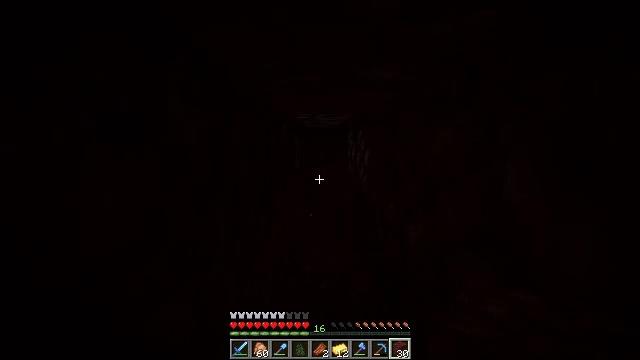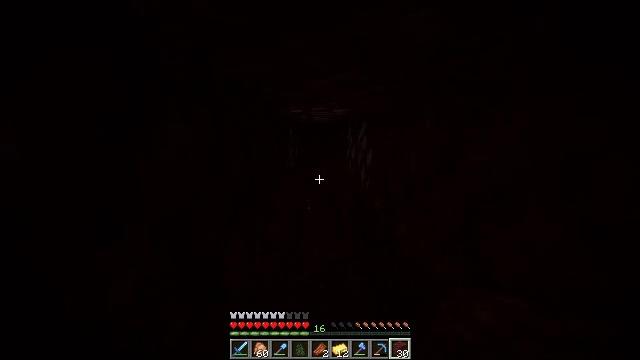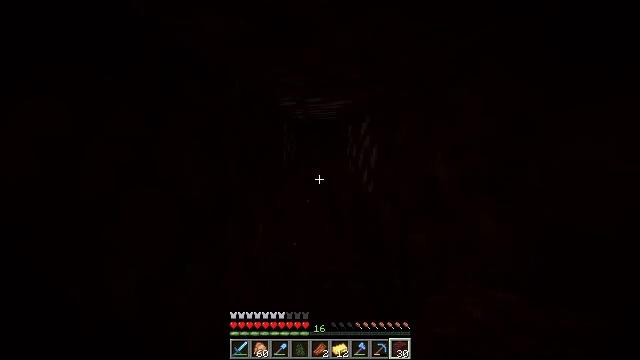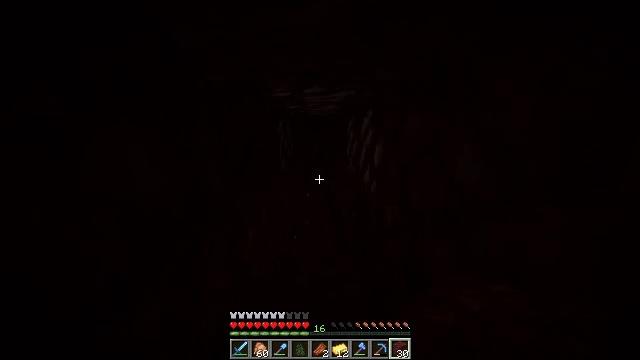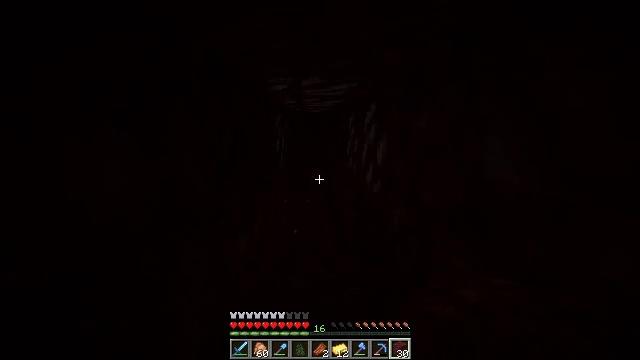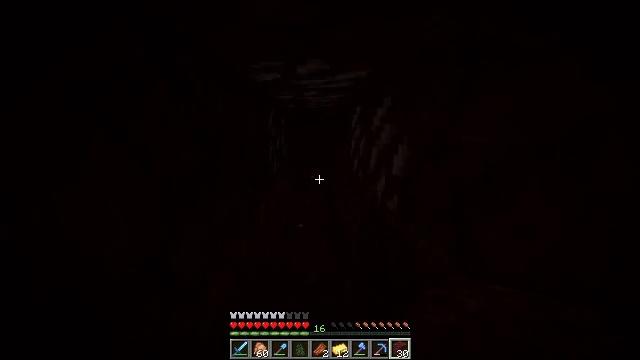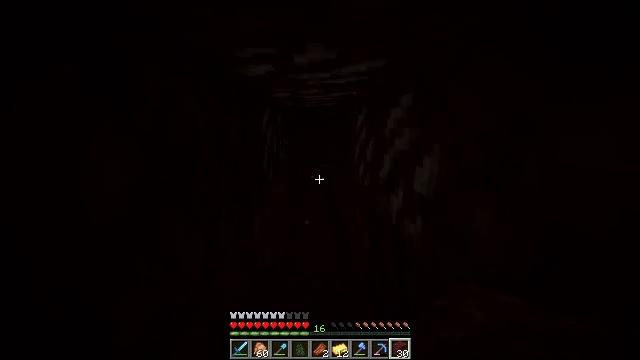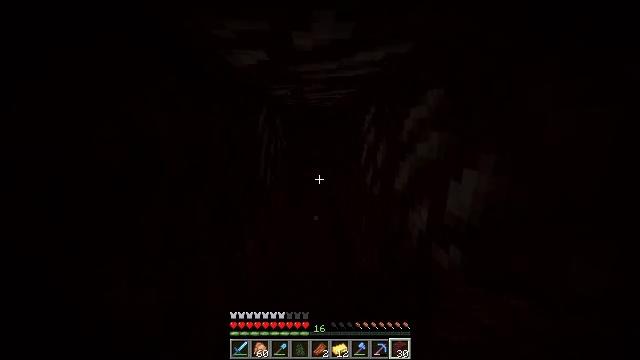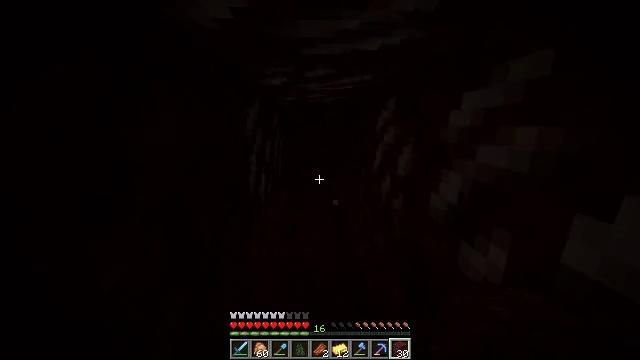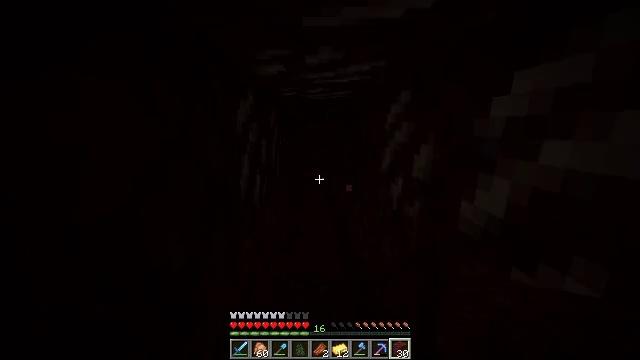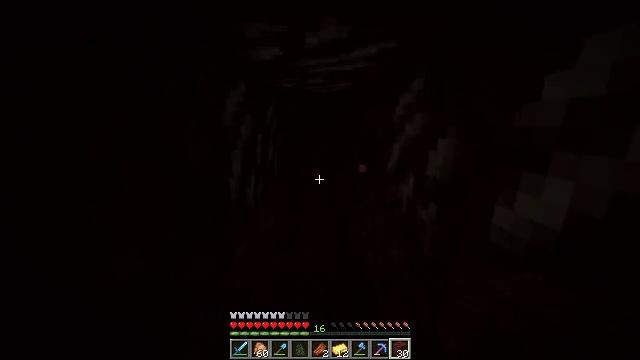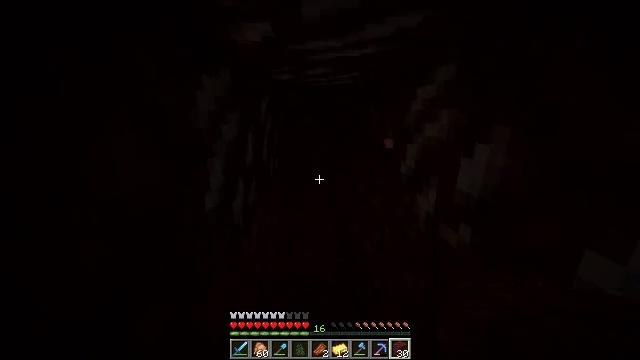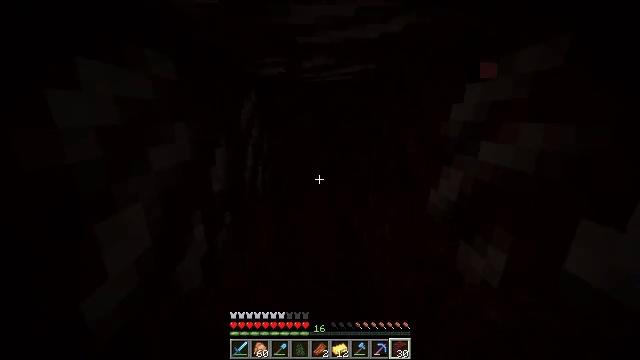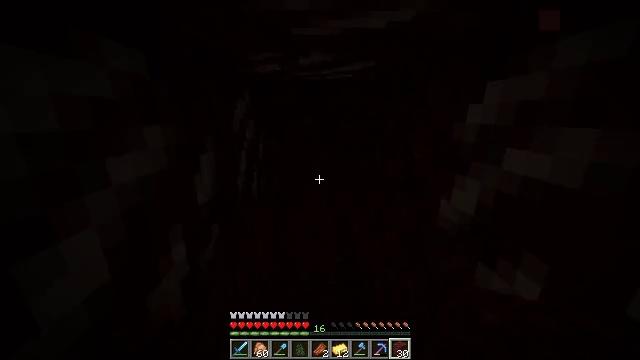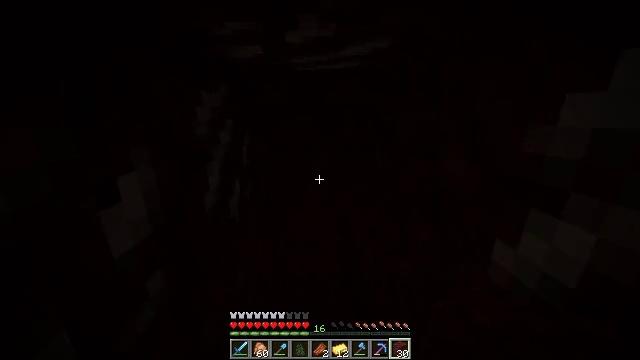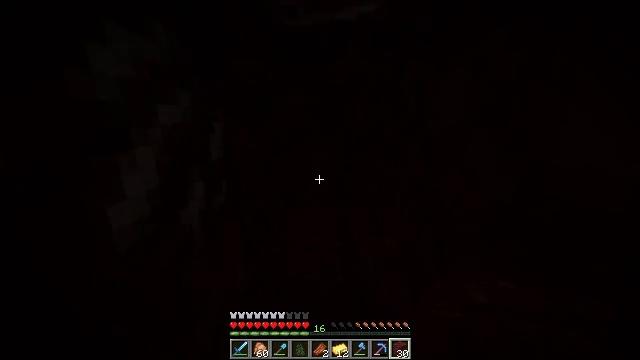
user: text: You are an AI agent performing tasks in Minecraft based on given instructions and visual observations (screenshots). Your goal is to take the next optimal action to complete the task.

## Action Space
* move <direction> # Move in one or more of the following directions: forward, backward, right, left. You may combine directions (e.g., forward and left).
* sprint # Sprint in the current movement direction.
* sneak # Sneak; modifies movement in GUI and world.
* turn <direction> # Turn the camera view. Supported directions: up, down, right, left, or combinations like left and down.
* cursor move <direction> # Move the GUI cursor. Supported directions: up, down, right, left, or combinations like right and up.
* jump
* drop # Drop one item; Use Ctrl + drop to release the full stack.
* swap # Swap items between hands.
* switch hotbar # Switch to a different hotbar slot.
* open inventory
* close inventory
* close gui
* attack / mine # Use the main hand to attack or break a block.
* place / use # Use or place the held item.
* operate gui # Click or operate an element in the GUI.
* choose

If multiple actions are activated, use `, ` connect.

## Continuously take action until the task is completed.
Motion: motion action
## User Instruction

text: Collect crimson roots for crafting.
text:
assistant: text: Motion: move forward, sprint, turn down
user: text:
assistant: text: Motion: move forward, sprint
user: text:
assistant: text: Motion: move forward
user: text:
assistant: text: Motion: move forward
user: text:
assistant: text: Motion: move forward
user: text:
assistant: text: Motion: move forward, sprint
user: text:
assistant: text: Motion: move forward, sprint
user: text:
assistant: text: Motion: move forward, sprint
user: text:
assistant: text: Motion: move forward
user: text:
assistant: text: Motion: move forward
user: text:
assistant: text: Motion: move forward, sprint, turn down
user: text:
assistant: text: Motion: move forward, sprint
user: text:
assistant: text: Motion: move forward, sprint
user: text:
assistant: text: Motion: move forward
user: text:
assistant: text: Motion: move forward
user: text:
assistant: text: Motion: move forward
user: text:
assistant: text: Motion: move forward, sprint
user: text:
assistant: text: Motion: move forward, sprint
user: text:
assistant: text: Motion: move forward, sprint
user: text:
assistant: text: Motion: move forward
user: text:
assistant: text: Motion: move forward
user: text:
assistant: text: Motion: move forward, sprint
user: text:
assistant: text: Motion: move forward, sprint
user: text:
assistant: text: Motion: move forward, sprint
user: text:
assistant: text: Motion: move forward, sprint
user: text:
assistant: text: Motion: move forward
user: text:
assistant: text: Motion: move forward, sprint
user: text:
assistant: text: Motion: move forward, sprint
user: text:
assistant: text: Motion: move forward, sprint
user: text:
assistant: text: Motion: move forward, sprint